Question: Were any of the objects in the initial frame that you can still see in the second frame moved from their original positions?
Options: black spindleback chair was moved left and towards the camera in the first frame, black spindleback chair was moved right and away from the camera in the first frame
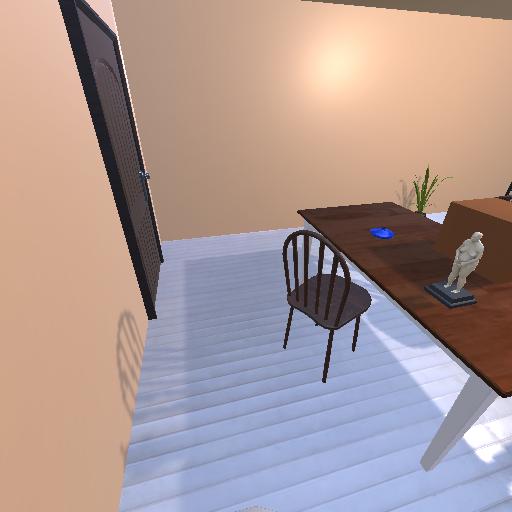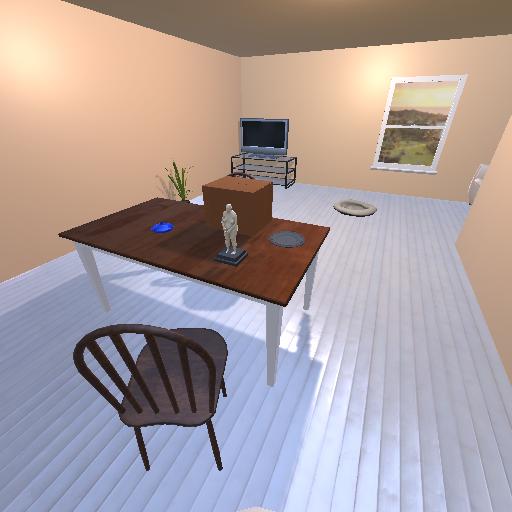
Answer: black spindleback chair was moved left and towards the camera in the first frame